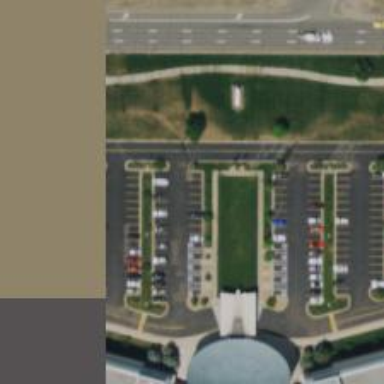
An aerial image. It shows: Parking space is available.